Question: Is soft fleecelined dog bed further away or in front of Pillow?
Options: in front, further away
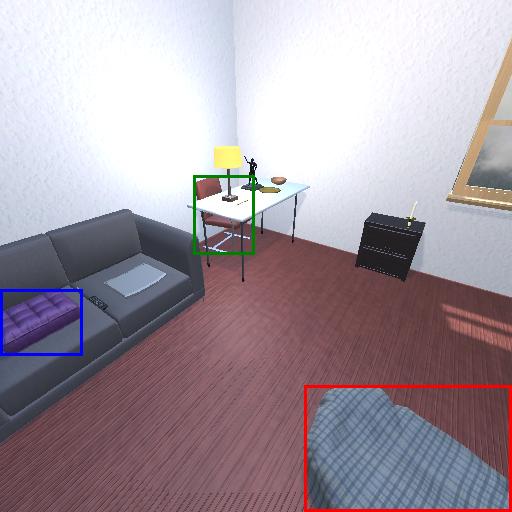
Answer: in front